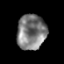
Tissue: prostate
Cell type: T cells
Senescence score: 0.3493
Nuclear area (px): 996
Mean DAPI intensity: 125.365